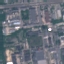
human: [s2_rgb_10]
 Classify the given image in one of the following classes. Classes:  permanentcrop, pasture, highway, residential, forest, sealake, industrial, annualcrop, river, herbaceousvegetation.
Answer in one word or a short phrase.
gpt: Industrial